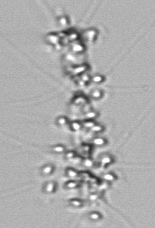
Label: Chaetoceros_didymus_TAG_external_flagellate